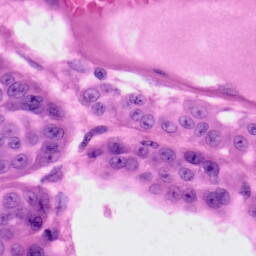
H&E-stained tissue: Skin